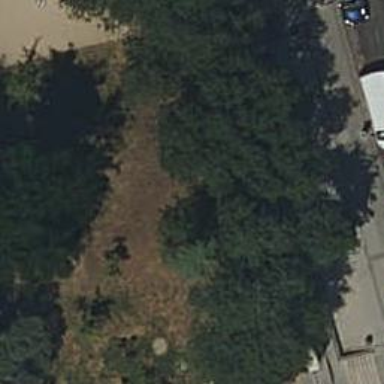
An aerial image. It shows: Deciduous broadleaved tree in park.